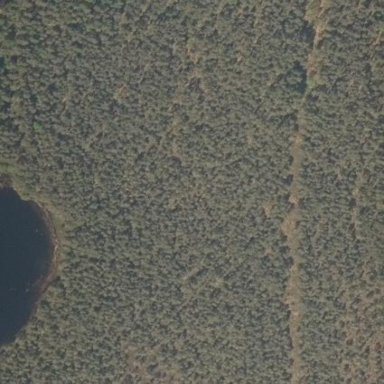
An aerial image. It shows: Bog wetland area.